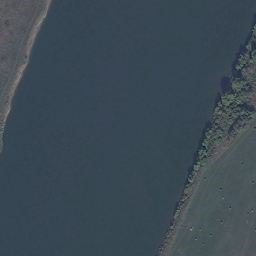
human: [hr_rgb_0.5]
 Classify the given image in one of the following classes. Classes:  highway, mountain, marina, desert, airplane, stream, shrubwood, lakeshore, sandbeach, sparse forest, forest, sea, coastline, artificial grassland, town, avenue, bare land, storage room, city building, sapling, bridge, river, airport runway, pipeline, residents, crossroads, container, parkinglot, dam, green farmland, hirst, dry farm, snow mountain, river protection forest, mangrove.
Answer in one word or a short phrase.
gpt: river